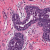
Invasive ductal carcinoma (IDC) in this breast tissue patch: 0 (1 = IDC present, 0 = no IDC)